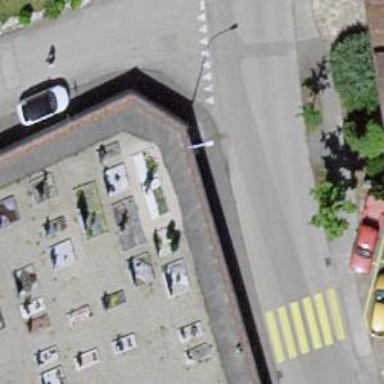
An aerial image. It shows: City wall in the picture.